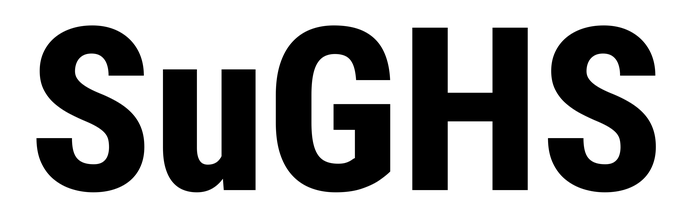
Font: Roboto_Condensed_ExtraBold